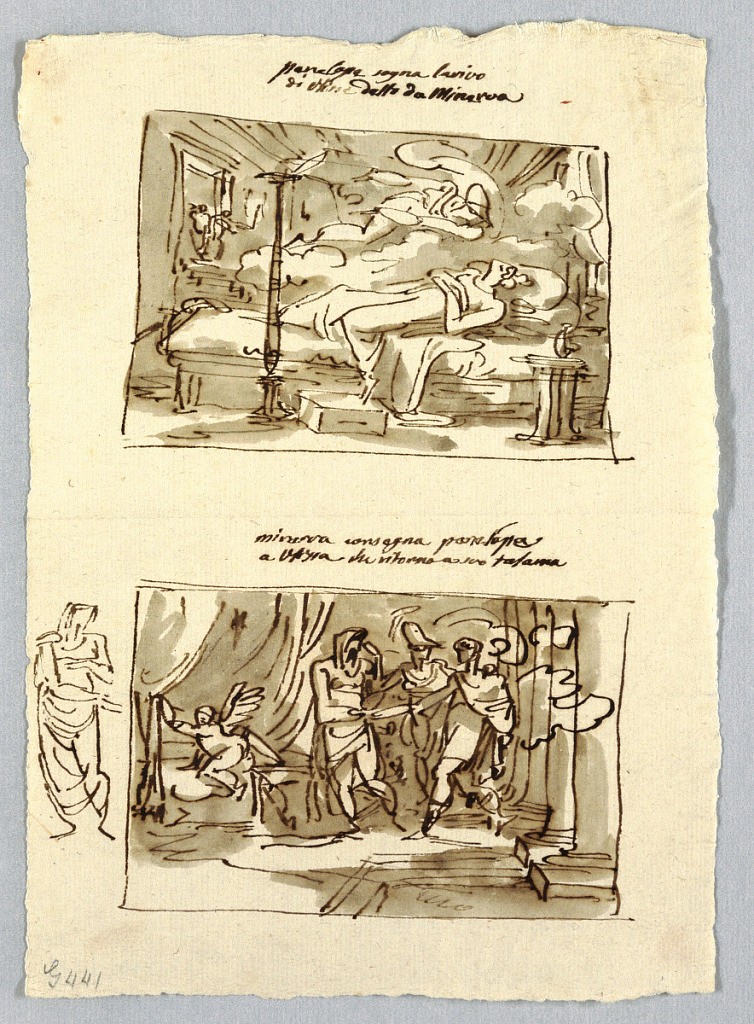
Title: Sketchbook Page with Classical Scenes
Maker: Felice Giani, Italian, 1758–1823
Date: ca. 1800
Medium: Pen and brown ink over traces of graphite on cream laid paper
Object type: Drawing
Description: Penelope Dreams of Ulysses Return;  Minerva accompanying Ulysses and Penelope to Thalamus; Study for a Figure of Penelope